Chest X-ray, PA view. Patient: 42 years old, sex M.
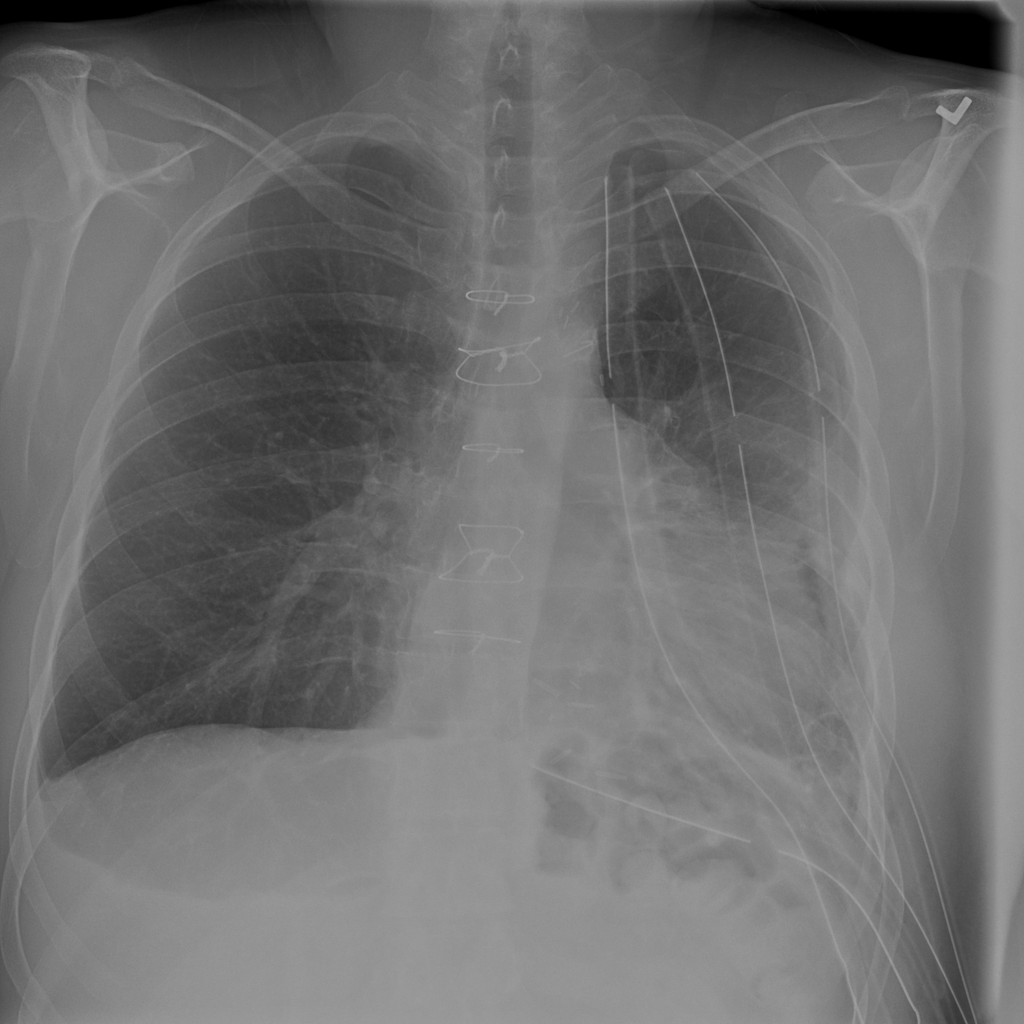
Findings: No Finding